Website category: movie
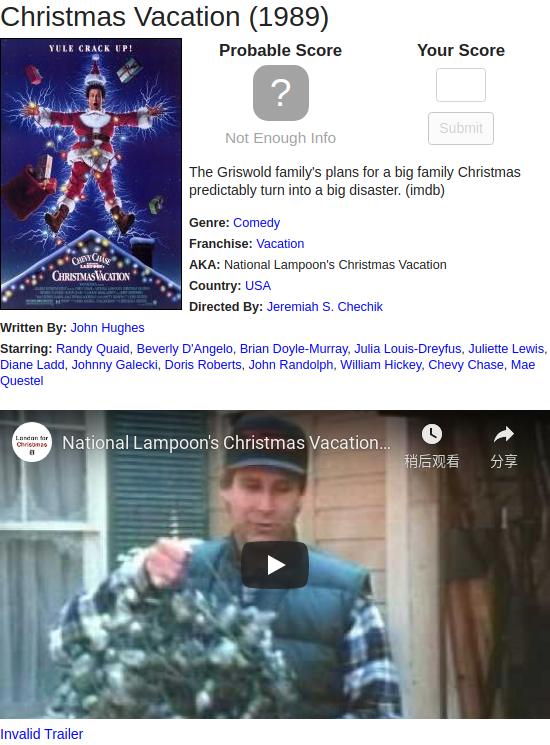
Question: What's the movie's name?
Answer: Christmas Vacation

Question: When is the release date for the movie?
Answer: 1989

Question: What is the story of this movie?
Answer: The Griswold family's plans for a big family Christmas predictably turn into a big disaster. (imdb)

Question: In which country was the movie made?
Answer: USA

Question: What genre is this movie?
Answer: Comedy

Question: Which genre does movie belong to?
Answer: Comedy

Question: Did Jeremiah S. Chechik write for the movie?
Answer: no

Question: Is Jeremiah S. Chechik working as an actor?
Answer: no

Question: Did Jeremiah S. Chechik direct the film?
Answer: yes

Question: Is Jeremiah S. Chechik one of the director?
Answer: yes

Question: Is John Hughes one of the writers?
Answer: yes

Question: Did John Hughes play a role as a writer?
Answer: yes

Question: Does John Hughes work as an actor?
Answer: no

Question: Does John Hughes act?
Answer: no

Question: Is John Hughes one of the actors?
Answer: no

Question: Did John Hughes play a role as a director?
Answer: no

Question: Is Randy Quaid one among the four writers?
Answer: no

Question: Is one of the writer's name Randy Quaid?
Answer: no

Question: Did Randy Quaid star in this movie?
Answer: yes

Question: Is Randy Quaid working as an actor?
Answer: yes

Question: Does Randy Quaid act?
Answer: yes

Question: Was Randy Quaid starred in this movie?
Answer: yes

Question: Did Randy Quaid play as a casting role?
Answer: yes

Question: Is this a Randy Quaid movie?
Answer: no

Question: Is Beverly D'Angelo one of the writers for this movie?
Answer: no

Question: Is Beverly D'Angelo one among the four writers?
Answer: no

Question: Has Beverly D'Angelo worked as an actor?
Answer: yes

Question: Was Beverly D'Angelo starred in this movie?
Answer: yes

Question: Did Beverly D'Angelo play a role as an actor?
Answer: yes

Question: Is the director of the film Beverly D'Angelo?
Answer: no

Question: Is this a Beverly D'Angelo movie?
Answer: no

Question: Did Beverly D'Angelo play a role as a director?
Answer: no

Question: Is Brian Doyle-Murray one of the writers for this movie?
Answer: no

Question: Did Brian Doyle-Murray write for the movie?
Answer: no

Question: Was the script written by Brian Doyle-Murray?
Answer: no

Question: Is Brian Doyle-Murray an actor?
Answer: yes

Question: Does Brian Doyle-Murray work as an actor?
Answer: yes

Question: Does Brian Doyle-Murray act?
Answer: yes

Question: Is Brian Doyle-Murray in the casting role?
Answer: yes

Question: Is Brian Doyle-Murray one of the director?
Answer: no

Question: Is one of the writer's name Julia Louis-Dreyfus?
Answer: no

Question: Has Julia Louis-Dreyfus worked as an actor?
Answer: yes

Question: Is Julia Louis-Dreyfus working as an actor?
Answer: yes

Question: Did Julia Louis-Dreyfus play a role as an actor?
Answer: yes

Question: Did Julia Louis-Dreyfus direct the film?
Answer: no

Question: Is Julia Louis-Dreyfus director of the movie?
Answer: no

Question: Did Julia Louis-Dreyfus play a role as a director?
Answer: no

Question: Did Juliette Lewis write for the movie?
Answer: no

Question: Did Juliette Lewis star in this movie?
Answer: yes

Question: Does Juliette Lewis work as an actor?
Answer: yes

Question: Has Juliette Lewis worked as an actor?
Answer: yes

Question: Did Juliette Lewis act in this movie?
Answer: yes

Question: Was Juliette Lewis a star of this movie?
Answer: yes

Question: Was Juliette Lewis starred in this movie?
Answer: yes

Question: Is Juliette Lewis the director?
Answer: no

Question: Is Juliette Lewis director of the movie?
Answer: no

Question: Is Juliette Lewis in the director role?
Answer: no

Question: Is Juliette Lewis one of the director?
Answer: no

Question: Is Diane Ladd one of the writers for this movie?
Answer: no

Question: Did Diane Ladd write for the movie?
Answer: no

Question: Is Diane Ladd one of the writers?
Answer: no

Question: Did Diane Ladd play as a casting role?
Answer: yes

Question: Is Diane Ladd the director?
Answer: no

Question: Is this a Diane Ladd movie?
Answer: no